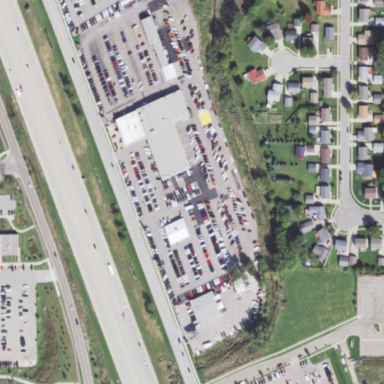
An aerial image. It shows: Retail area.